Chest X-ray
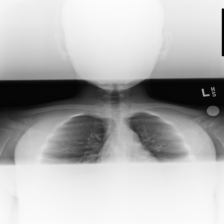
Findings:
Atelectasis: negative
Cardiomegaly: negative
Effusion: negative
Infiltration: negative
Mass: negative
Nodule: negative
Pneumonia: negative
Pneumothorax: negative
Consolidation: negative
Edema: negative
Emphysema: negative
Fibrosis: negative
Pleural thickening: negative
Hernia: negative